Question: How to set tick max value that will be generated (visible) on an axis ? I have multi-line chart with multiple y axis. One of line chart has max value in half of axis y. How to prevent generating ticks above this max value ? Now i'm using '.tickValues(domain);', but this generate only min and max.

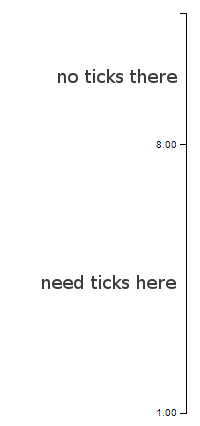
Answer: Assuming 'domain' is an array of the min and max values this is expected. Try something like
'''
.tickValues(d3.range(domain[0], domain[1]+1))
'''
Here is a <URL> to play with